Question: I'd like to position the WPF radio button on the centered bottom of an image. Currently I have a stackpanel with the image then radio button on the bottom but I'd like it so clicking the image triggers the radio button.
When I tried to embed the image inside the radiobutton, it only shows up on the right of the button. How can I do this using a static resource?
This is what I have for putting the radio button on top but I don't know if adjusting the margins is a good way to do it.
'''
<ControlTemplate x:Key="RadioButtonBottom" TargetType="{x:Type RadioButton}">
<RadioButton IsChecked="{TemplateBinding IsChecked}" Margin="35 0 0 0" >
<TextBlock>
<LineBreak />
<InlineUIContainer>
<ContentPresenter Margin="-50,0,0,0"
Content="{TemplateBinding ContentPresenter.Content}"
ContentTemplate="{TemplateBinding ContentPresenter.ContentTemplate}"/>
</InlineUIContainer>
</TextBlock>
</RadioButton>
</ControlTemplate>
'''
It should look something like this:

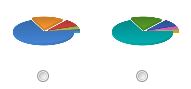
Answer: Wow, that was harder than I'd expect it to be.. The default 'RadioButton' uses 'BulletDecorator' internally, and you don't have much control of the bullet's placement.
Therefore, creating a new 'ControlTemplate' (which you did) seems to be the best option. With a little help from this article: <URL>, here is another suggestion:
'PresentationFramework.Aero'
'''
<Window ...
xmlns:Microsoft_Windows_Themes="clr-namespace:Microsoft.Windows.Themes;assembly=PresentationFramework.Aero"
>
<Window.Resources>
<Style TargetType="RadioButton" >
<Setter Property="Template" >
<Setter.Value>
<ControlTemplate TargetType="{x:Type RadioButton}">
<DockPanel Background="Transparent" >
<Microsoft_Windows_Themes:BulletChrome DockPanel.Dock="Bottom" HorizontalAlignment="Center"
IsRound="true" Height="{TemplateBinding FontSize}" Width="{TemplateBinding FontSize}"
BorderBrush="{TemplateBinding BorderBrush}" Background="{TemplateBinding Background}"
IsChecked="{TemplateBinding IsChecked}"
RenderMouseOver="{TemplateBinding IsMouseOver}" RenderPressed="{TemplateBinding IsPressed}" />
<ContentPresenter RecognizesAccessKey="True"
VerticalAlignment="{TemplateBinding VerticalContentAlignment}"
HorizontalAlignment="{TemplateBinding HorizontalContentAlignment}" />
</DockPanel>
<ControlTemplate.Triggers>
<Trigger Property="IsEnabled" Value="False" >
<Setter Property="Foreground" Value="{DynamicResource {x:Static SystemColors.GrayTextBrushKey}}" />
</Trigger>
</ControlTemplate.Triggers>
</ControlTemplate>
</Setter.Value>
</Setter>
</Style>
</Window.Resources>
<StackPanel Orientation="Horizontal" >
<RadioButton>
<Image Source="..." />
</RadioButton>
<RadioButton>
<Image Source="..." />
</RadioButton>
<RadioButton>
<Image Source="..." />
</RadioButton>
</StackPanel>
</Window>
'''